Question: I was wondering how to remove empty elements,

'''
<p>Hello world</p>
<p><br></p>
<p><br></p> <!--This will remove-->
<p><br></p> <!--This will remove-->
<p>Lorem ipsum dolor sit amet</p>
<p><br></p>
<p><br></p> <!--This will remove-->
<p>Eum ne nostro admodum</p>
<p><br></p>
'''
'''
var p_empty = $('p').filter(function(i,v){return $.trim($(v).text()).length===0;});
'''
Now I got all empty elements, But any idea how to remove those next empty elements ?
<URL>
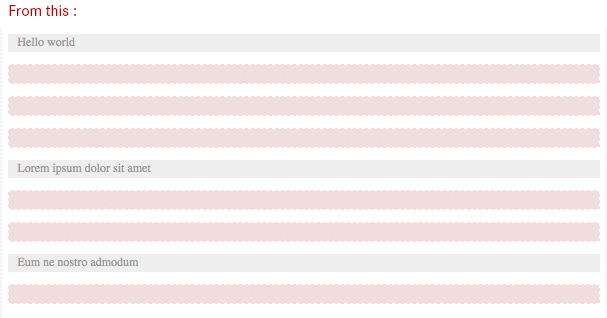
Answer: In your case since you are not using containers, you will have to use sibling selectors '+' and make sure the preceding 'p' element itself is not of '.empty'
'''
$('p.empty:not(p:not(.empty) + p.empty)').remove();
'''
'''
var p_empty = $('p').filter(function(i, v) {
return $.trim($(v).text()).length === 0;
});
p_empty.addClass('empty');
$('p.empty:not(p:not(.empty) + p.empty)').remove();
'''
'''
p {
padding: 3px 10px;
background: #eee;
color: #999;
font-size: 12px;
line-height: 12px;
}
p.empty {
border: 1px dashed #fff;
background: #edd;
}
'''
'''
<script src="https://ajax.googleapis.com/ajax/libs/jquery/1.10.0/jquery.min.js"></script>
<p>Hello world</p>
<p>
<br>
</p>
<p>
<br>
</p>
<p>
<br>
</p>
<p>Lorem ipsum dolor sit amet</p>
<p>
<br>
</p>
<p>
<br>
</p>
<p>Eum ne nostro admodum</p>
<p>
<br>
</p>
'''